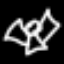
Label: angel